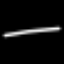
Label: line